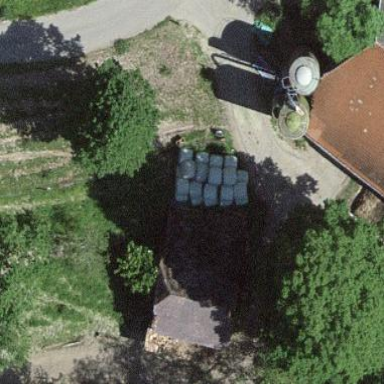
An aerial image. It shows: Rural barn.